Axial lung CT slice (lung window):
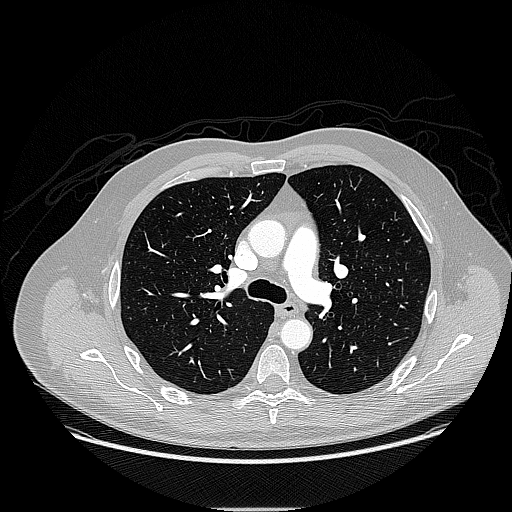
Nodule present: no